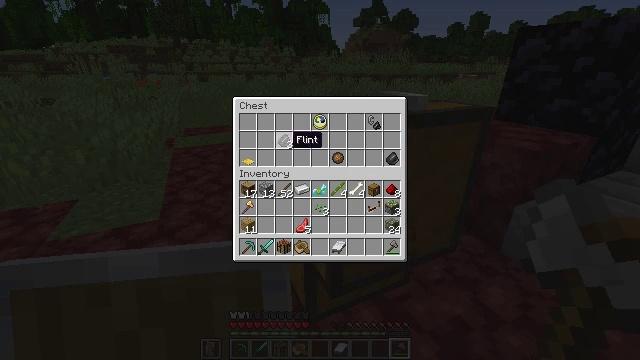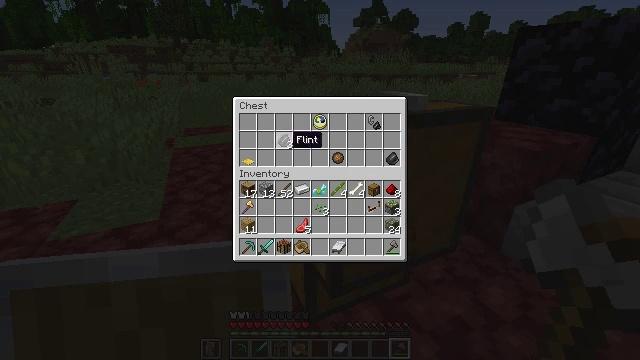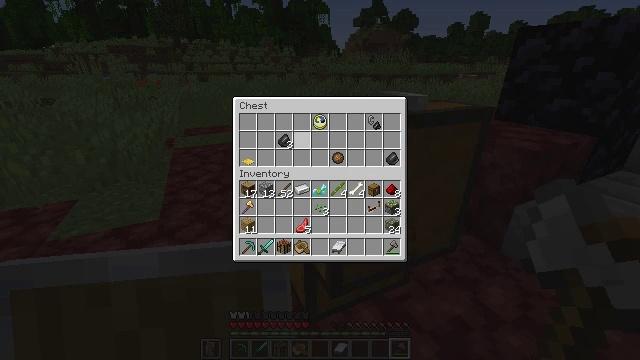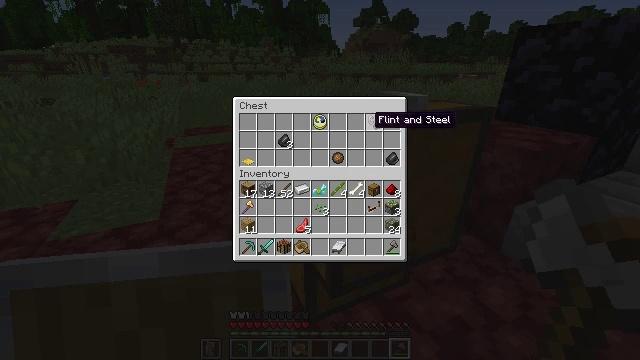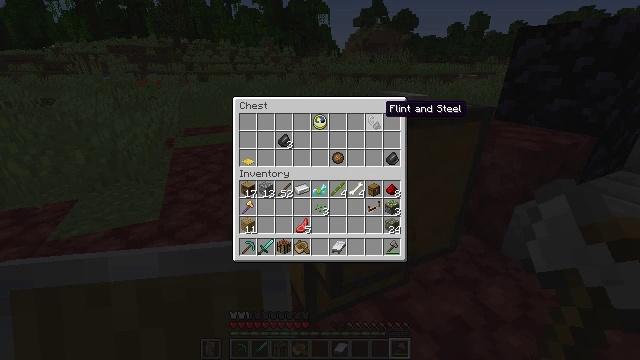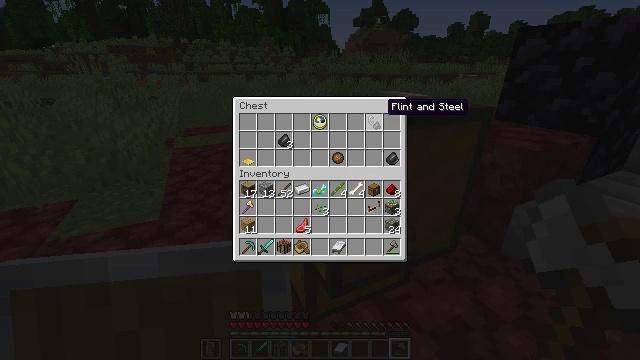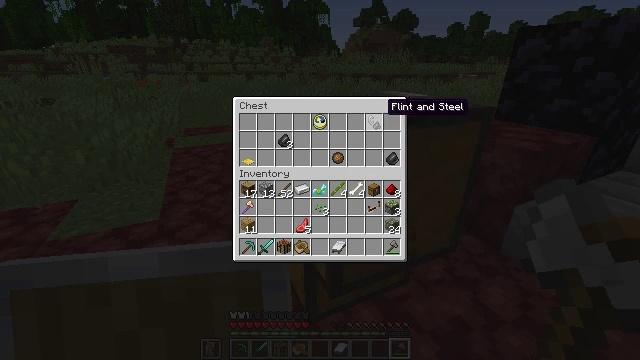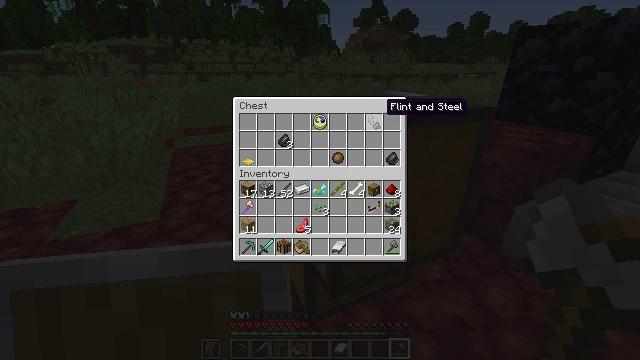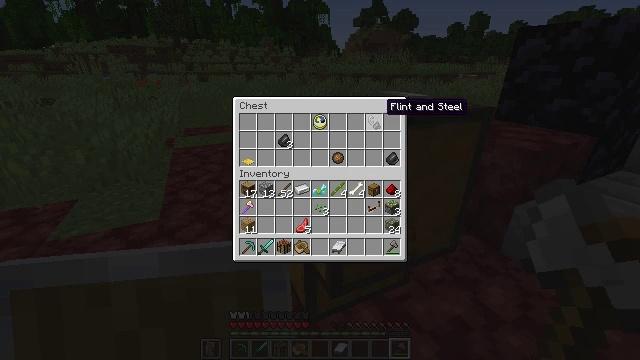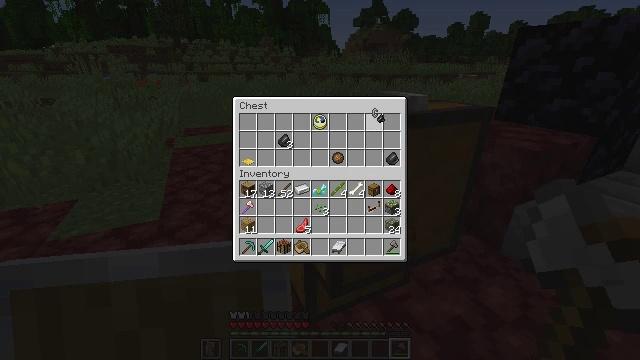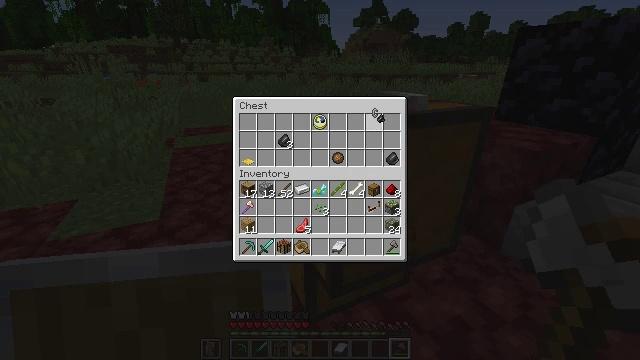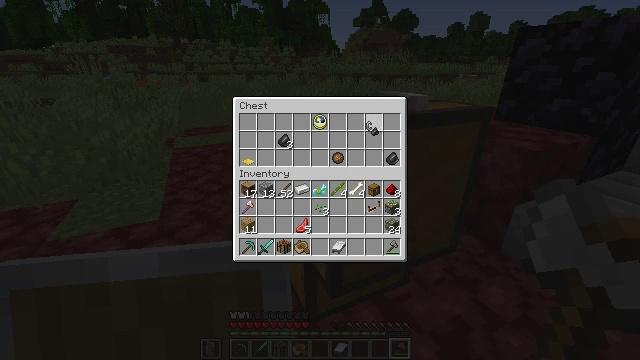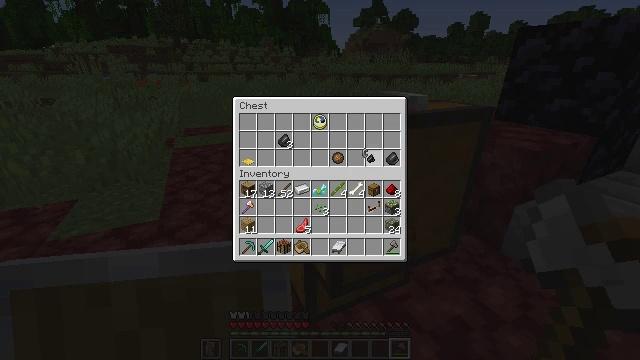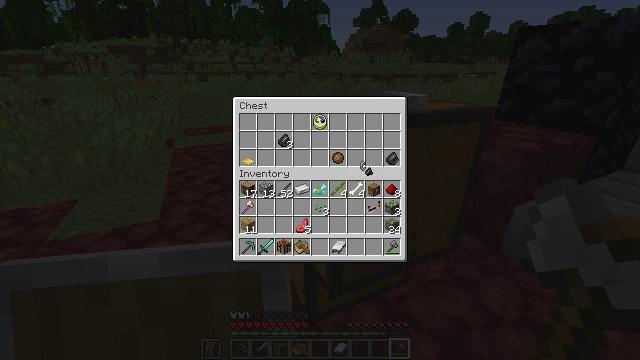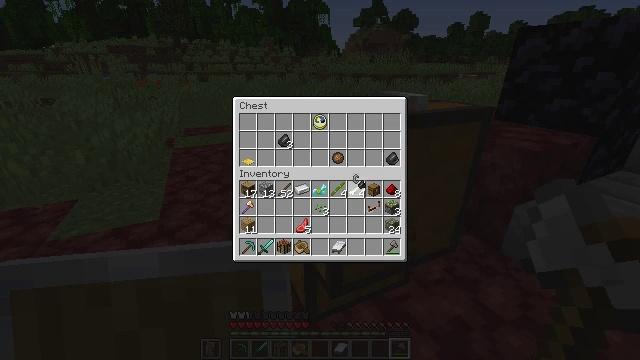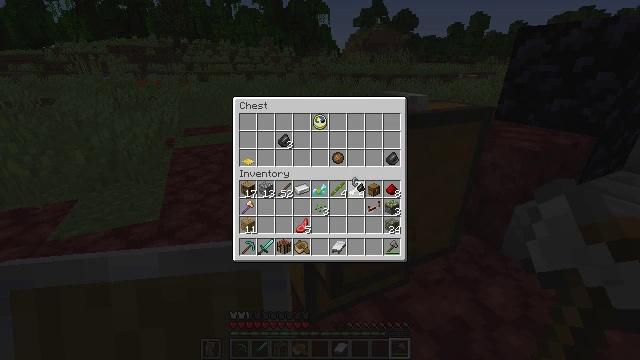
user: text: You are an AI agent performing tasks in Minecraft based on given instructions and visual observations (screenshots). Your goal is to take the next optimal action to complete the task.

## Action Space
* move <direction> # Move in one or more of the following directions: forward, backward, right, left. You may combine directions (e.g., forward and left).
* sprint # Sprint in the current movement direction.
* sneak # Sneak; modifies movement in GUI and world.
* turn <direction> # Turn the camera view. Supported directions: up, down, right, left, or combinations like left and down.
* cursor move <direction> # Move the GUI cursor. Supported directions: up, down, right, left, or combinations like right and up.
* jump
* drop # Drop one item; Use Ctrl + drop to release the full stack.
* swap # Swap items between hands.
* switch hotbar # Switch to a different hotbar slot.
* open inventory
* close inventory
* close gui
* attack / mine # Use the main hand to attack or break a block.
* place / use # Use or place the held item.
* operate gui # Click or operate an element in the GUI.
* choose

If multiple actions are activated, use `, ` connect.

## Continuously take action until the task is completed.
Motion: motion action
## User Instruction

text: Break the gold block to collect it.
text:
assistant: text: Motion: no_op
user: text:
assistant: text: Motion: cursor move right
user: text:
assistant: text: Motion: cursor move right and up
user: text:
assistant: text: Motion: cursor move right and up
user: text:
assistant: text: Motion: no_op
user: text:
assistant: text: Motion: no_op
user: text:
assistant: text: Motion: no_op
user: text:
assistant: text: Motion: no_op
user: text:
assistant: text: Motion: operate gui
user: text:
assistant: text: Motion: operate gui
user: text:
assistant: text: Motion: cursor move down, operate gui
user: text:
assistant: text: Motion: cursor move down
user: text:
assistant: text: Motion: cursor move down
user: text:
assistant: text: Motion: cursor move left and down
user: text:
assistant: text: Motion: no_op
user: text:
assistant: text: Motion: cursor move down
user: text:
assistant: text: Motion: no_op
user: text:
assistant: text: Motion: no_op
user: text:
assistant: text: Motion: no_op
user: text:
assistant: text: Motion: operate gui
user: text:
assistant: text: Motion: operate gui
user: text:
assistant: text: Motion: operate gui
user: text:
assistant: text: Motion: no_op
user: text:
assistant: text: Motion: cursor move left
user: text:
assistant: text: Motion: cursor move left
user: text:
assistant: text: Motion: cursor move left
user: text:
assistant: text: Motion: cursor move left
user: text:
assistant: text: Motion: no_op
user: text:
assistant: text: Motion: no_op
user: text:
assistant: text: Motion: cursor move up